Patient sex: F
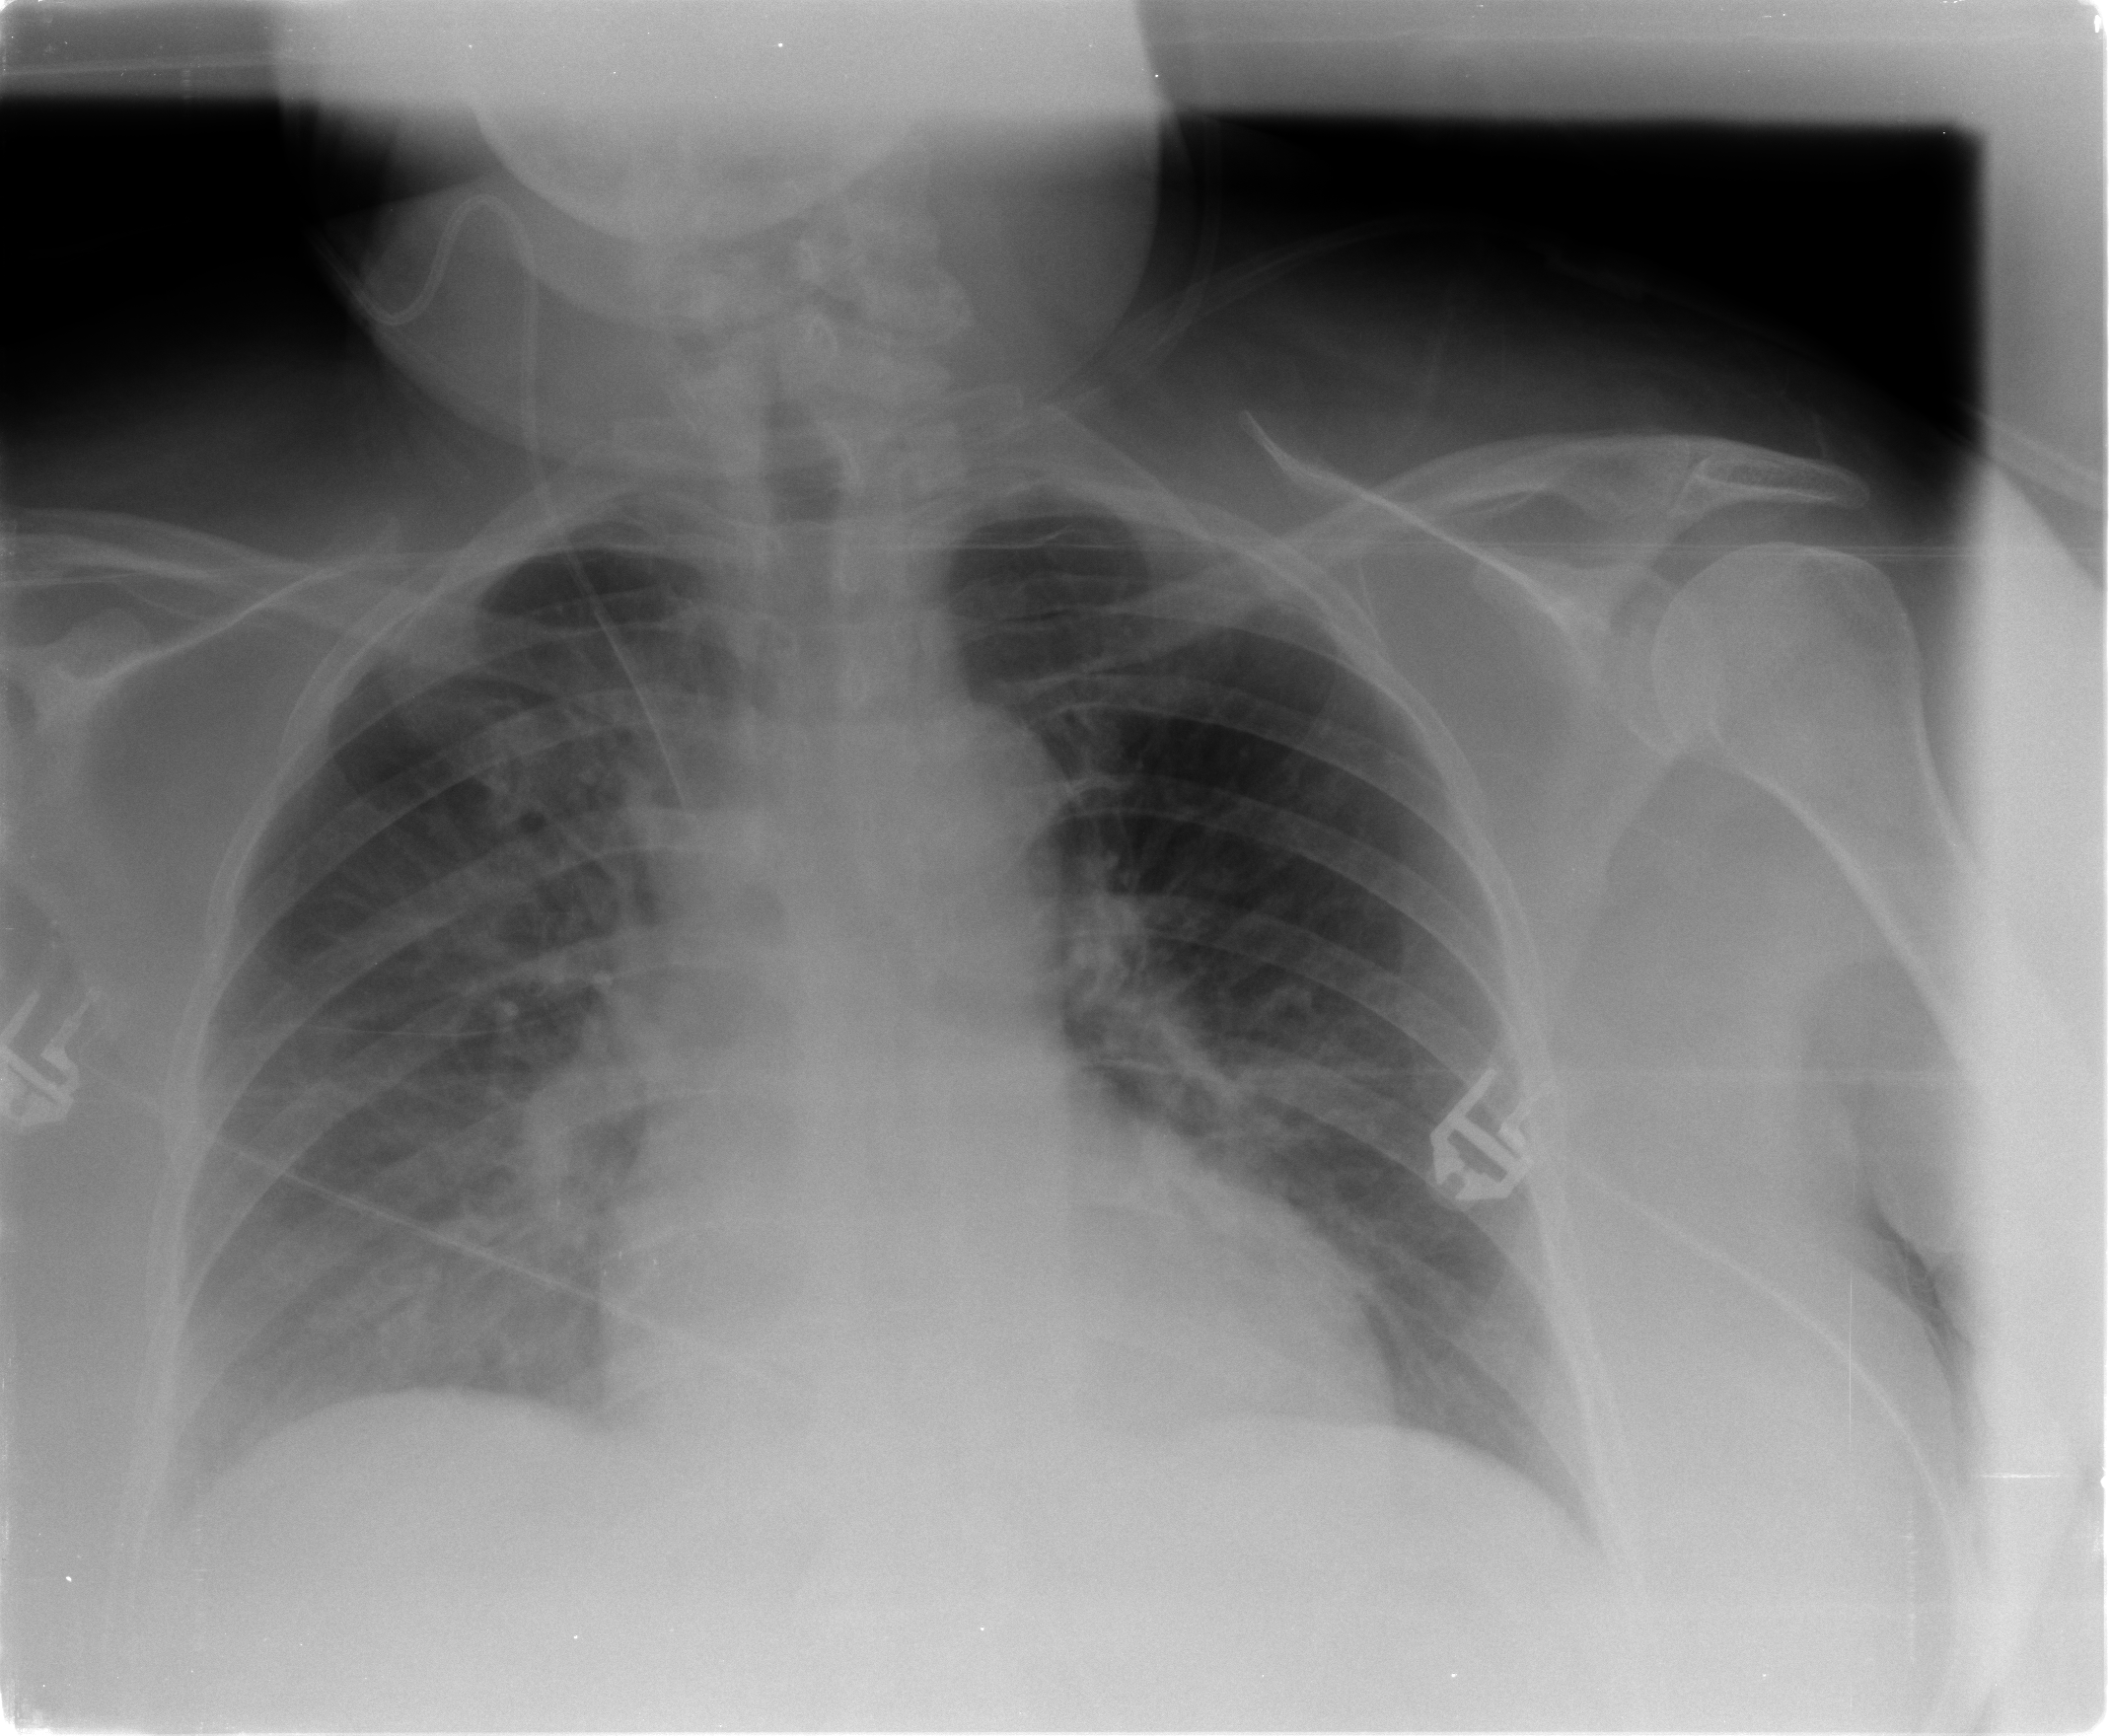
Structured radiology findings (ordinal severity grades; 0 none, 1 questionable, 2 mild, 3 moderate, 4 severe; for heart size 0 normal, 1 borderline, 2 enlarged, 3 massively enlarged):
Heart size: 1
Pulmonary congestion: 2
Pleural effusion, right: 0
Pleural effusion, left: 0
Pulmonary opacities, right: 0
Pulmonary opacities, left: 0
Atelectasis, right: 1
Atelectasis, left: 0